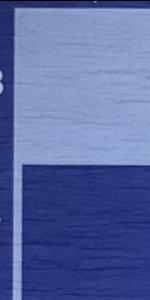
Label: Empty